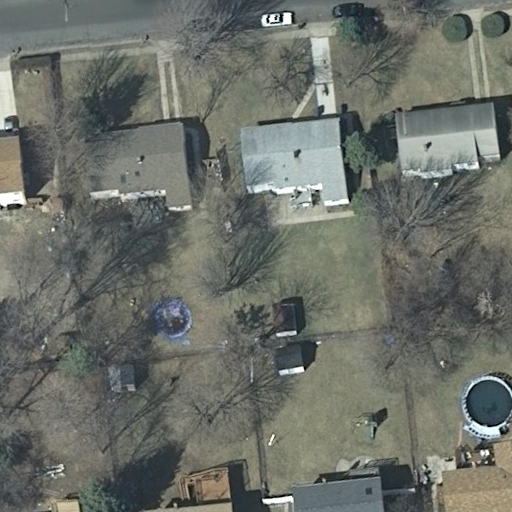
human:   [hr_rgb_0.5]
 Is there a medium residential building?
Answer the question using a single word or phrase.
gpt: yes

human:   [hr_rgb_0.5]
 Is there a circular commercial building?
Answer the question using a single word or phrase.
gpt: no

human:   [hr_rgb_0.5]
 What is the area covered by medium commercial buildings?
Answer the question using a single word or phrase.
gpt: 0m2

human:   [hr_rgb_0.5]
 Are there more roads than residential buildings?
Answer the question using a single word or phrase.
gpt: no

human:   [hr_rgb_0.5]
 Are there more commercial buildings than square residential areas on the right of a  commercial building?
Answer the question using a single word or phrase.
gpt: no

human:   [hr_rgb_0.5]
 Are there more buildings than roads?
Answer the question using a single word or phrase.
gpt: yes

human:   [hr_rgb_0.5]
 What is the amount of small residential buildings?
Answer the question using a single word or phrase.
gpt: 4

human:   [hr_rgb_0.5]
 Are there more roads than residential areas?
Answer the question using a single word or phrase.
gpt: no

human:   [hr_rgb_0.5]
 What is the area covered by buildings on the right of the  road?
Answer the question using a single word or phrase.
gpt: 1029m2

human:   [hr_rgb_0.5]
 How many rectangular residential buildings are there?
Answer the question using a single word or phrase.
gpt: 4

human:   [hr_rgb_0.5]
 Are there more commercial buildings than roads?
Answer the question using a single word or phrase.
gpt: no

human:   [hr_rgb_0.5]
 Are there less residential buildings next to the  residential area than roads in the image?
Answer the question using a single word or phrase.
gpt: no

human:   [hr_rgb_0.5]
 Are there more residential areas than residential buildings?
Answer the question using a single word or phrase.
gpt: no

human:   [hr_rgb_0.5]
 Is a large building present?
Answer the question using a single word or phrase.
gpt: no

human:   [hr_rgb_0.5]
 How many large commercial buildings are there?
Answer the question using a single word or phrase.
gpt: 0

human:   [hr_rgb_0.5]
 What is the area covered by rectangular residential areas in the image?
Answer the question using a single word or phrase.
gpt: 10611m2

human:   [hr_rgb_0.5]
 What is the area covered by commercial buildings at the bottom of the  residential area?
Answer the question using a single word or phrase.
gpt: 0m2

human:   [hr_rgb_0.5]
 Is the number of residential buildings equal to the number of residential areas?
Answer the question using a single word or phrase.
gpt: no

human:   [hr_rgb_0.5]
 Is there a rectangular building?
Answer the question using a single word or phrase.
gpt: yes

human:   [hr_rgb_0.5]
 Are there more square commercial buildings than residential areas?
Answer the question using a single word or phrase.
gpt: no

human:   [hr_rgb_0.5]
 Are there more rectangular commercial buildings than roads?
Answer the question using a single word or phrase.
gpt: no

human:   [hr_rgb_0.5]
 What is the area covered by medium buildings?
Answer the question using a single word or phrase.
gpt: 815m2

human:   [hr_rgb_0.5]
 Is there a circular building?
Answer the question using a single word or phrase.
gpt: no

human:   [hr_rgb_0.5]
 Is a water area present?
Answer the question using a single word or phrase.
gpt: no

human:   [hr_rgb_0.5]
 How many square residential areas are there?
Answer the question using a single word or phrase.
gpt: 0

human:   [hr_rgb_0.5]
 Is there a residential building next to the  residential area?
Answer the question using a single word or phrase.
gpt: yes

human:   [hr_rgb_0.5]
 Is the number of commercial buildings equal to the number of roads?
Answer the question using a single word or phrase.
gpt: no

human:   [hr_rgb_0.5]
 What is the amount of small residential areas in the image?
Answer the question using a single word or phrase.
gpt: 0

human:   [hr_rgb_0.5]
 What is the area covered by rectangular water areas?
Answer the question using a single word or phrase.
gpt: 0m2

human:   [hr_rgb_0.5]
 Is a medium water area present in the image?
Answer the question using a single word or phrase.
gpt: no

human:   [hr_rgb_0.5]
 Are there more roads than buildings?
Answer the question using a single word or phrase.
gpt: no

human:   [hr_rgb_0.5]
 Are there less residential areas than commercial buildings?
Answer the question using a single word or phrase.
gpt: no

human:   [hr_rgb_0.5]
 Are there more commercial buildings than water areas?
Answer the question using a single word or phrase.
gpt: no

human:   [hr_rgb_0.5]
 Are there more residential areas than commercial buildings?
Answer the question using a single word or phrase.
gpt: yes

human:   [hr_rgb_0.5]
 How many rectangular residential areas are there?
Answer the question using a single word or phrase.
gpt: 1

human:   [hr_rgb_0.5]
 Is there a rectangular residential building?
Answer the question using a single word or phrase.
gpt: yes